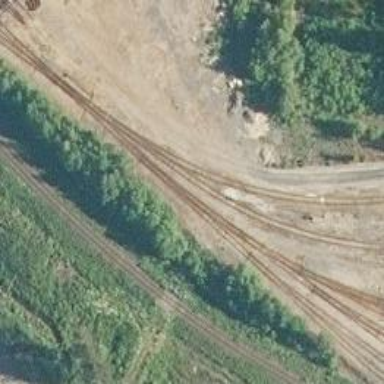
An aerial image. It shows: Rail spur service.